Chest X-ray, PA view. Patient: 45 years old, sex F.
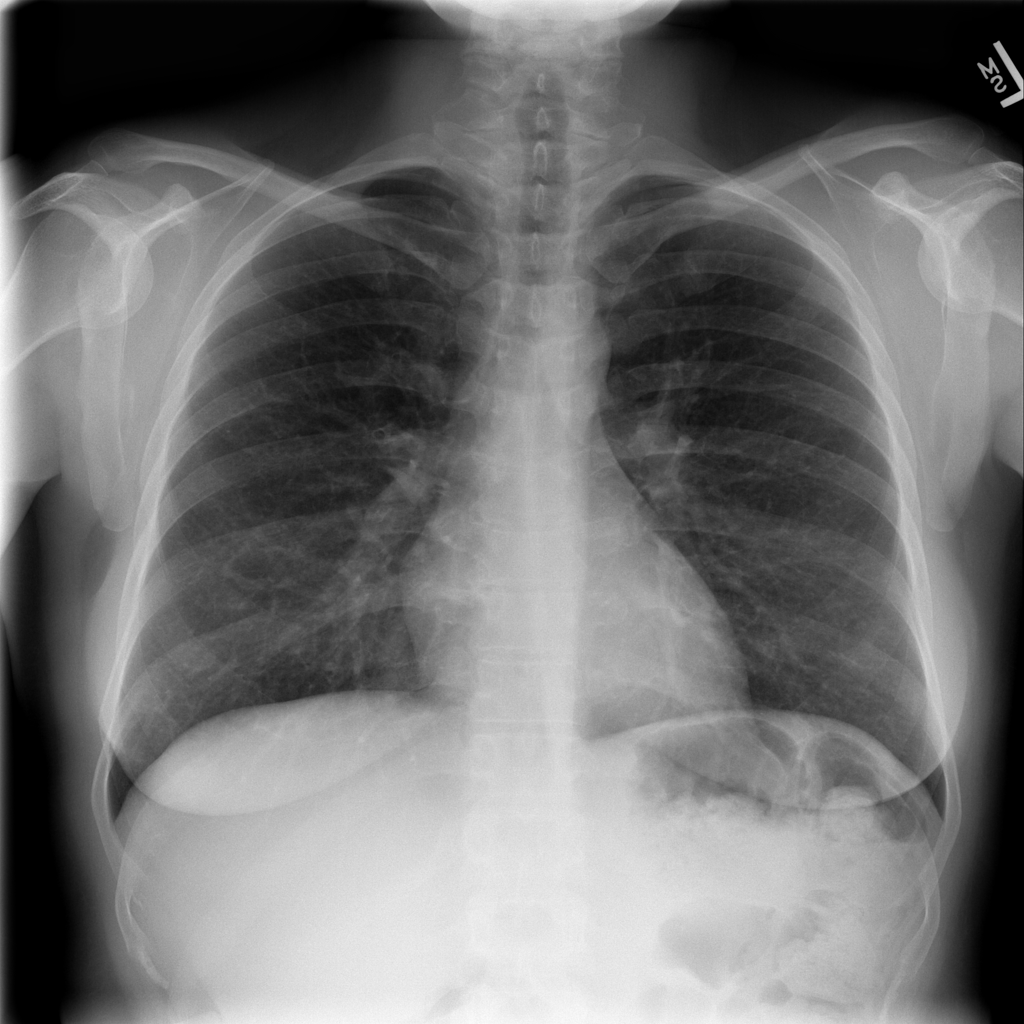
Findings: No Finding